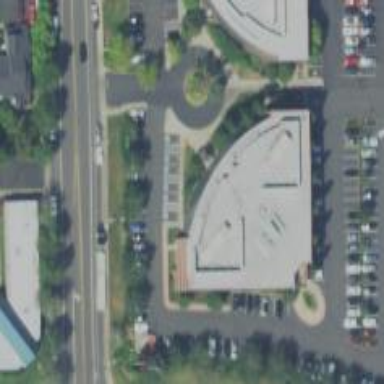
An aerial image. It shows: Office building.